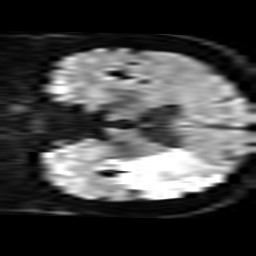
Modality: TRACE
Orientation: coronal
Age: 71
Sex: male
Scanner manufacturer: philips
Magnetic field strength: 3 T
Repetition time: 3.753 s
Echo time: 0.06011 s